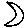
Label: moon